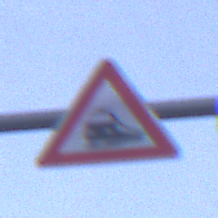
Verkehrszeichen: Bahnuebergang
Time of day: SunriseSunset
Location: Outdoor (Suburban)
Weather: PartlyCloudy
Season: NotSpecified
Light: Natural